Question: I've got this jQuery to sum all values in "Amount" columns on exiting any of them, updating the "Total" text input with the total:
'''
/* boxAmount1...boxAmount5 - when any of them change, update boxGrandTotal */
$(document).on("blur", '[id^="boxAmount"]', function (e) {
var amount1 = $('[id$=boxAmount1]').val();
var amount2 = $('[id$=boxAmount2]').val();
var amount3 = $('[id$=boxAmount3]').val();
var amount4 = $('[id$=boxAmount4]').val();
var amount5 = $('[id$=boxAmount5]').val();
var grandtotal = amount1 + amount2 + amount3 + amount4 + amount5;
$('[id$=boxGrandTotal]').val(grandtotal);
});
'''
However, it doesn't work, as you can see:

What have I overlooked?
## UPDATE
Here's a <URL>, the code doesn't work Using jQuery 1.11.0, as I get "NaN" in the grand total box.
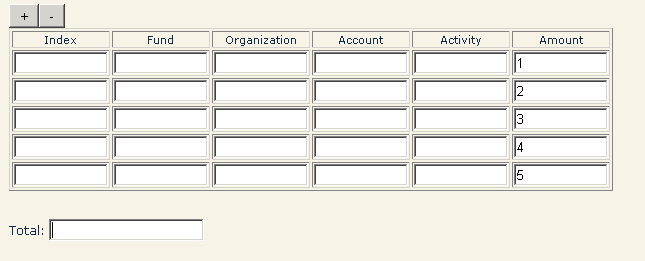
Answer: Use 'parseInt' since 'val()' returns a string
'''
/* boxAmount1...boxAmount5 - when any of them change, update boxGrandTotal */
$(document).on("blur", '[id^="boxAmount"]', function (e) {
var amount1 = parseInt($('[id$=boxAmount1]').val());
var amount2 = parseInt($('[id$=boxAmount2]').val());
var amount3 = parseInt($('[id$=boxAmount3]').val());
var amount4 = parseInt($('[id$=boxAmount4]').val());
var amount5 = parseInt($('[id$=boxAmount5]').val());
var grandtotal = amount1 + amount2 + amount3 + amount4 + amount5;
$('[id$=boxGrandTotal]').val(grandtotal);
});
'''